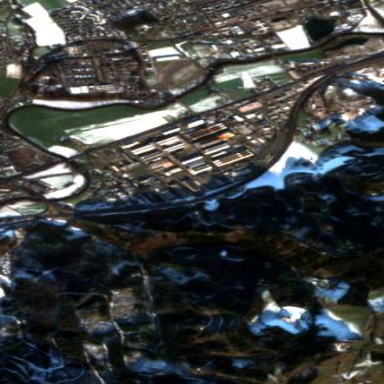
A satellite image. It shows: Industrial area.